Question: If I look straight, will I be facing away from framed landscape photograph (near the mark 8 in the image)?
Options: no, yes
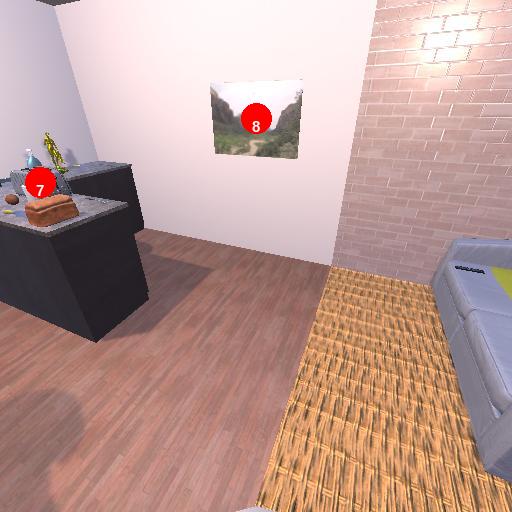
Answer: no